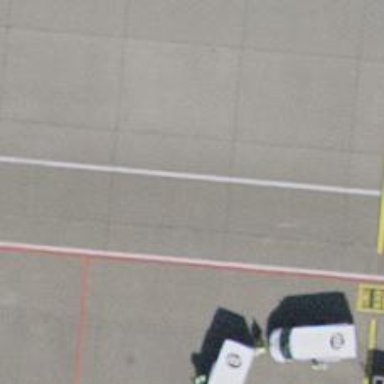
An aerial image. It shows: Airport parking position.